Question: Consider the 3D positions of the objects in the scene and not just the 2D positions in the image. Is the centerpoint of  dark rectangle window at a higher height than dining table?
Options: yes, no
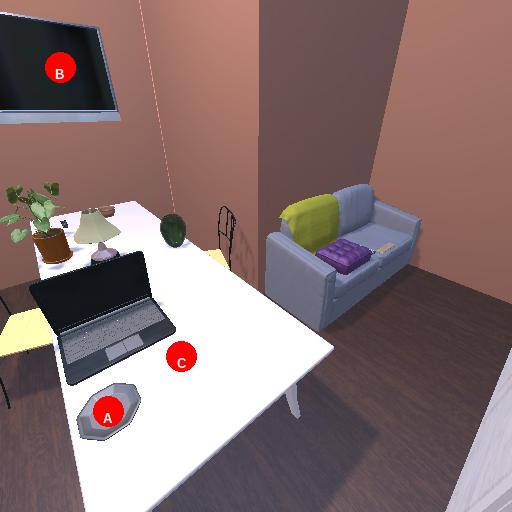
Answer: yes